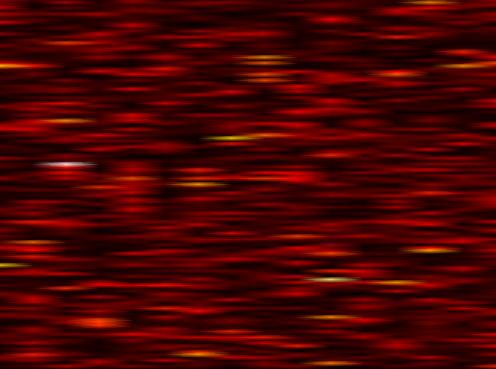
Label: OFDM